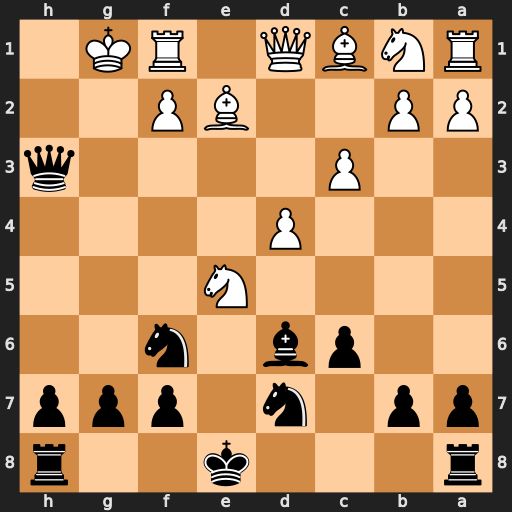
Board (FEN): r3k2r/pp1n1ppp/2pb1n2/4N3/3P4/2P4q/PP2BP2/RNBQ1RK1
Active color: b
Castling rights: kq
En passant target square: -
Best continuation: Nxe5 dxe5 Bxe5